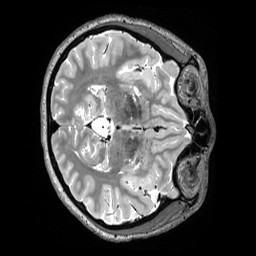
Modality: T2w
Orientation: axial
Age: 23
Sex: female
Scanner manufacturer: siemens
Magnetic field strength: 3 T
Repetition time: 3.2 s
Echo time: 0.564 s